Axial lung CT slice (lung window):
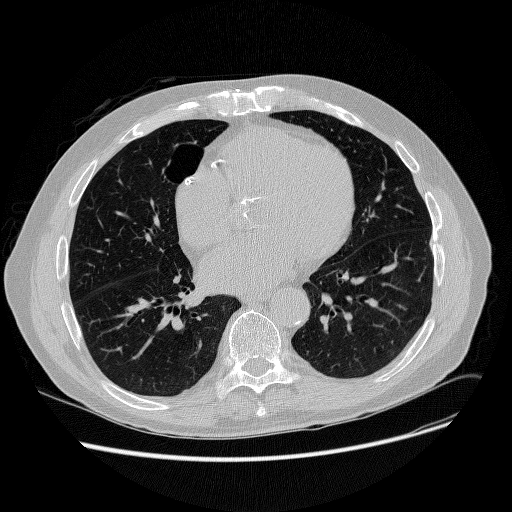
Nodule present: no